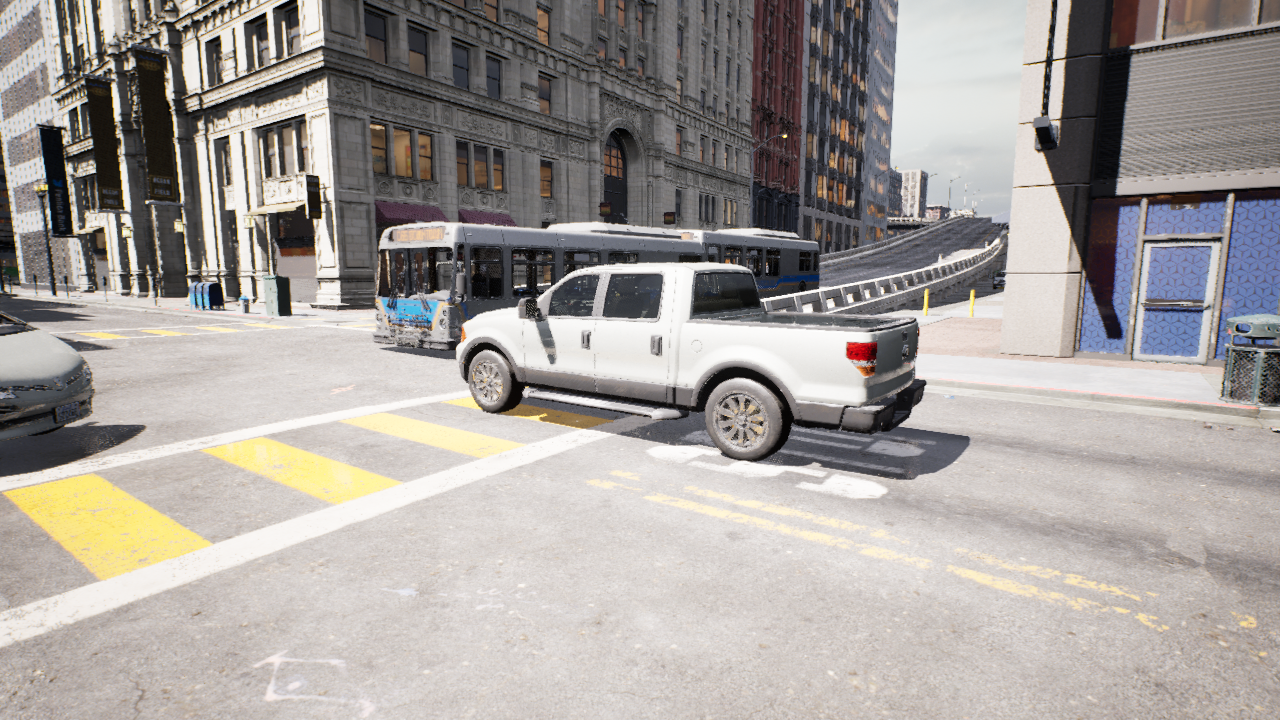
Venue: residential
Lighting: clear day
Vehicle rig: pickup